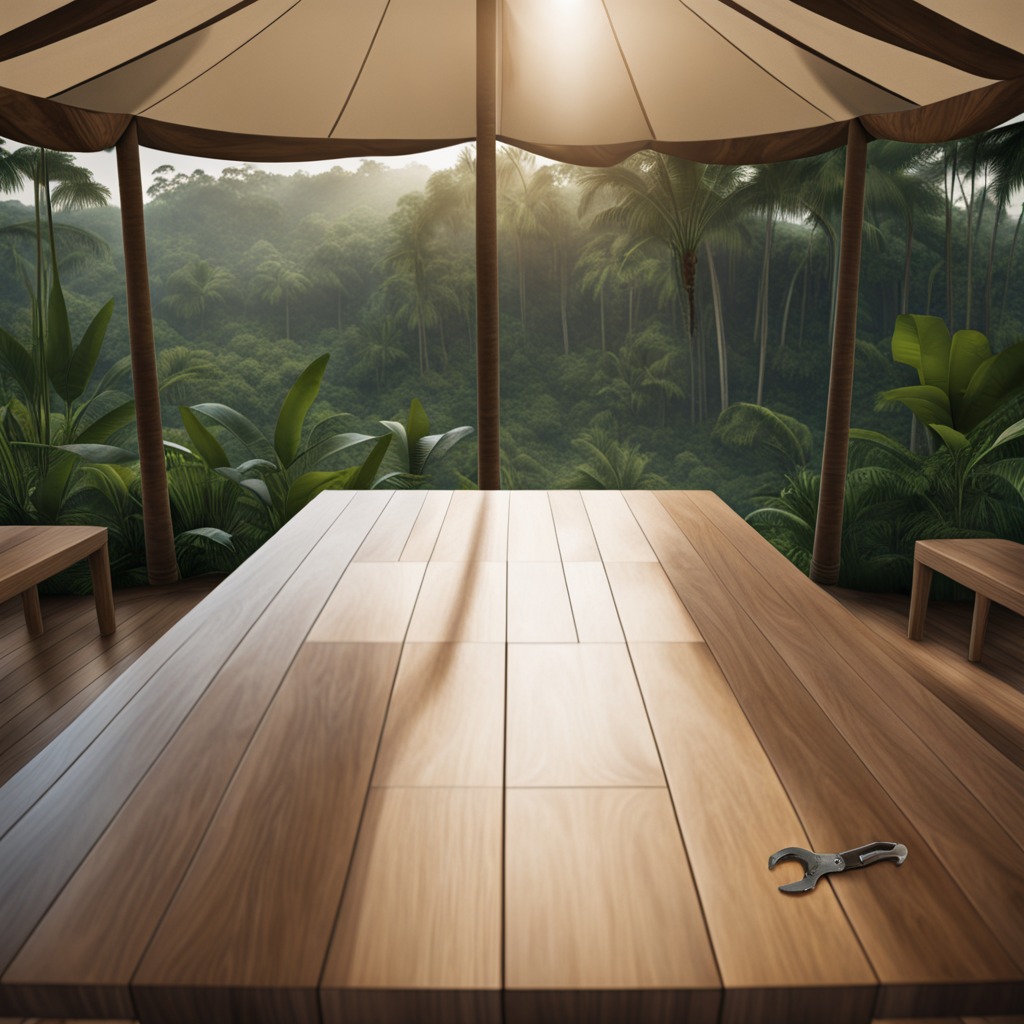
A wrench is lying on the wooden table in the workshop tent.